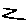
Label: zigzag